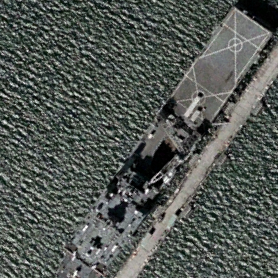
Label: combat